Field crop: maize
Growth stage: 2
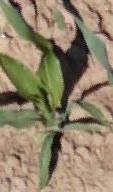
Species: maize